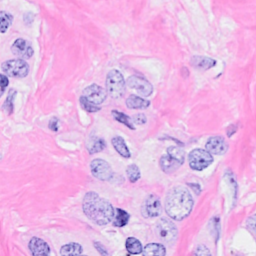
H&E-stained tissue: Breast